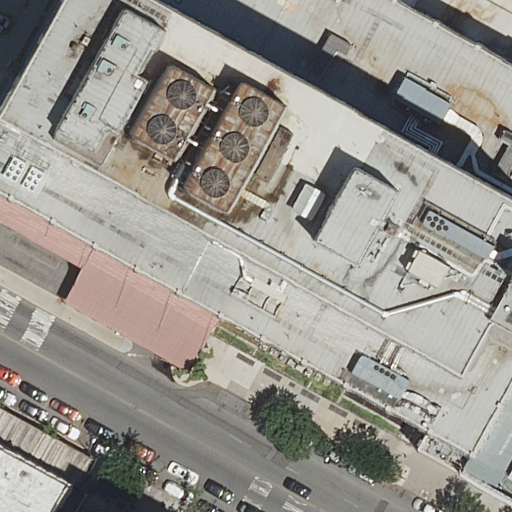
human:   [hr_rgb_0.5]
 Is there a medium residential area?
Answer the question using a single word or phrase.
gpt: no

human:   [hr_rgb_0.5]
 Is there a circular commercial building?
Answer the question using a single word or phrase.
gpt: no

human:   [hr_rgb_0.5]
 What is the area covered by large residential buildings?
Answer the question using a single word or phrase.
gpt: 0m2

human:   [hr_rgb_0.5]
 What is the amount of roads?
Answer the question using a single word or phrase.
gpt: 1

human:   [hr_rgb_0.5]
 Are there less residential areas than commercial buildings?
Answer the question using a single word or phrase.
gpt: no

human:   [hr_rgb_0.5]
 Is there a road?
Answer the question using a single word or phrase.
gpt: yes

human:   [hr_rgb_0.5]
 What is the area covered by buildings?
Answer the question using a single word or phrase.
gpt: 6950m2

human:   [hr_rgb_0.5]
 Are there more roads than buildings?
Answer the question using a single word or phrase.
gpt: no

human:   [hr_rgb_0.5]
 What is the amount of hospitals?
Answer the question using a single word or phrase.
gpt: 1

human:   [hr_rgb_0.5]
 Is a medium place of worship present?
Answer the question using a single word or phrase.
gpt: yes

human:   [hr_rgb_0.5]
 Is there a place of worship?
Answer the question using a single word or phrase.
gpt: yes

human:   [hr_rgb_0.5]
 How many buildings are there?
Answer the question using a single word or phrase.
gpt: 2

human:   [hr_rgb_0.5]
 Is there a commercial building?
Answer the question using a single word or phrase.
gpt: no

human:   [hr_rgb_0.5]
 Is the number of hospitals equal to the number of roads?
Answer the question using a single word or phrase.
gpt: yes

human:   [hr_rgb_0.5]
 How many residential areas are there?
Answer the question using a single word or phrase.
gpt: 1

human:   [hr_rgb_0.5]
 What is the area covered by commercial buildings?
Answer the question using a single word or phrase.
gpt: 0m2

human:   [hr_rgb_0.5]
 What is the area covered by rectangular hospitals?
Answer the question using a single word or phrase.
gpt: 7592m2

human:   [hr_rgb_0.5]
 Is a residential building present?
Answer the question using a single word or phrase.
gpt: yes

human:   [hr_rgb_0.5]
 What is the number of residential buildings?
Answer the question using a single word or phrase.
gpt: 1

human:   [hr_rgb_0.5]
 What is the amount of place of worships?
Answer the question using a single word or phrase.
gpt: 1

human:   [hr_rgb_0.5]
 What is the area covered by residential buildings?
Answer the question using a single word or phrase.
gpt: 113m2

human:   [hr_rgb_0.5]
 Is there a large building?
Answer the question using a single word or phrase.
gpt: yes

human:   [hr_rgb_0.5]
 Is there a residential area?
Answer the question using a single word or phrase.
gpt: yes

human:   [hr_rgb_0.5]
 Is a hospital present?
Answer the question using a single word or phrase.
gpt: yes

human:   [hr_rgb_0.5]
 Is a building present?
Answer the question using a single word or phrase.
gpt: yes

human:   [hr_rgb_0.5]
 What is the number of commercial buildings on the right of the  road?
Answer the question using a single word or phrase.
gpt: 0

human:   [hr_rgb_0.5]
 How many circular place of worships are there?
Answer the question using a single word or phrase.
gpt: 0

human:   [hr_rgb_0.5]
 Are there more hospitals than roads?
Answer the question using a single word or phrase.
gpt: no

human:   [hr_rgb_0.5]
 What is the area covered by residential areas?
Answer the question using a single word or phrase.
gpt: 99m2

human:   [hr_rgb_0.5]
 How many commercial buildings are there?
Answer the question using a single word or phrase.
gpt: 0

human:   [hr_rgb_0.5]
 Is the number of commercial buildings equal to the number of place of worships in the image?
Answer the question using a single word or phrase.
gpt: no

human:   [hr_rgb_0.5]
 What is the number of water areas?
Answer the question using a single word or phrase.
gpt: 0

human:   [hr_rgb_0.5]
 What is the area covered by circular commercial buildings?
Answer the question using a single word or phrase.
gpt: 0m2

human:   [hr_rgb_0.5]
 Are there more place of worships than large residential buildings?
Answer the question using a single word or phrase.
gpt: yes

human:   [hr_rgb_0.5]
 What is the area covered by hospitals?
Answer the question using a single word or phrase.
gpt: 7592m2

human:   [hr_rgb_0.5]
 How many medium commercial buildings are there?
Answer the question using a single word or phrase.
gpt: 0

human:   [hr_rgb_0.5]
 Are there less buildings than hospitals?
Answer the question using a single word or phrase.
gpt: no

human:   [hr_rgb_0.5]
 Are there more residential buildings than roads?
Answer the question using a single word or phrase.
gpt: no

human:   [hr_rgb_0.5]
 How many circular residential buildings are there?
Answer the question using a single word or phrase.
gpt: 0

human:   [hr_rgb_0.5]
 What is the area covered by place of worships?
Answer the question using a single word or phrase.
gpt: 113m2

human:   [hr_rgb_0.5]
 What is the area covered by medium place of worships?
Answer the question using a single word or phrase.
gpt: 113m2

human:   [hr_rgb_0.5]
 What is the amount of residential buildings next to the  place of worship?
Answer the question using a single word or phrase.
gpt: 1

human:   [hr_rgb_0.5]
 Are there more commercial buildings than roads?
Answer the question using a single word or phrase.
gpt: no

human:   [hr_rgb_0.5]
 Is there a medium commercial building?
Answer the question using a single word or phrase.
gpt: no

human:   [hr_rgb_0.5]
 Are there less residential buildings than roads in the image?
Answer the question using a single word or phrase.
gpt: no

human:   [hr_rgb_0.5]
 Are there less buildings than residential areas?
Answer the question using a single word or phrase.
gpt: no

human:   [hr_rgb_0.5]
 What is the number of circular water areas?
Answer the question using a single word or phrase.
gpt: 0

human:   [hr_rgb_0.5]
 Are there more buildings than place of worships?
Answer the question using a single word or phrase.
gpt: yes

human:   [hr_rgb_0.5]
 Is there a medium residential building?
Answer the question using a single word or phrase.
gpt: yes

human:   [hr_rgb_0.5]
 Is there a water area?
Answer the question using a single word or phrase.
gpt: no

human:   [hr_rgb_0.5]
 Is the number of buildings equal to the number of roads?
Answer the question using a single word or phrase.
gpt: no

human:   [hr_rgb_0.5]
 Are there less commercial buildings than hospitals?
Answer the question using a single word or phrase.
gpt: yes

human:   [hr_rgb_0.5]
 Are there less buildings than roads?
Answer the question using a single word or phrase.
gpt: no

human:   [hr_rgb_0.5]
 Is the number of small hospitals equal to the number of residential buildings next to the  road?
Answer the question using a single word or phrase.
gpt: no

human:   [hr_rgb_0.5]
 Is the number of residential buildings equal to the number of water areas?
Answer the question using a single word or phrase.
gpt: no

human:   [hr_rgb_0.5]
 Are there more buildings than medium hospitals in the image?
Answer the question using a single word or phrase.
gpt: yes

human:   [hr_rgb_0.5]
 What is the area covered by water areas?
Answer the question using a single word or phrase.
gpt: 0m2

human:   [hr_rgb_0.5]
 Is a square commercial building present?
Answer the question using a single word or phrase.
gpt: no

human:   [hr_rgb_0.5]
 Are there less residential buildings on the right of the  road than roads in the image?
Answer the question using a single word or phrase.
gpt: yes

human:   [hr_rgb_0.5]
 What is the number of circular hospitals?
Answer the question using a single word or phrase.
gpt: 0

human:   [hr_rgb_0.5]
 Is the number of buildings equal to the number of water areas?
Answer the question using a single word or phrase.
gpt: no

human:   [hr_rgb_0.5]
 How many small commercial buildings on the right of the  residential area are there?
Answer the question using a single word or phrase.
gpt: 0

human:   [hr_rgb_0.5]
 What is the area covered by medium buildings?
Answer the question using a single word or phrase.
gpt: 113m2

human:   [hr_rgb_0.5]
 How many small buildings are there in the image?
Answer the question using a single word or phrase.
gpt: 0